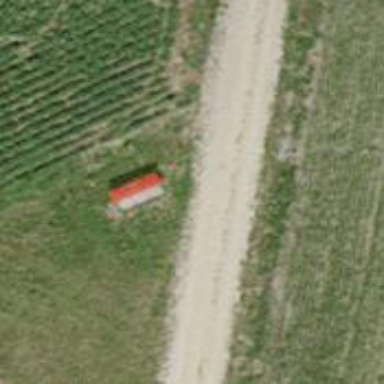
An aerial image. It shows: Red bench.